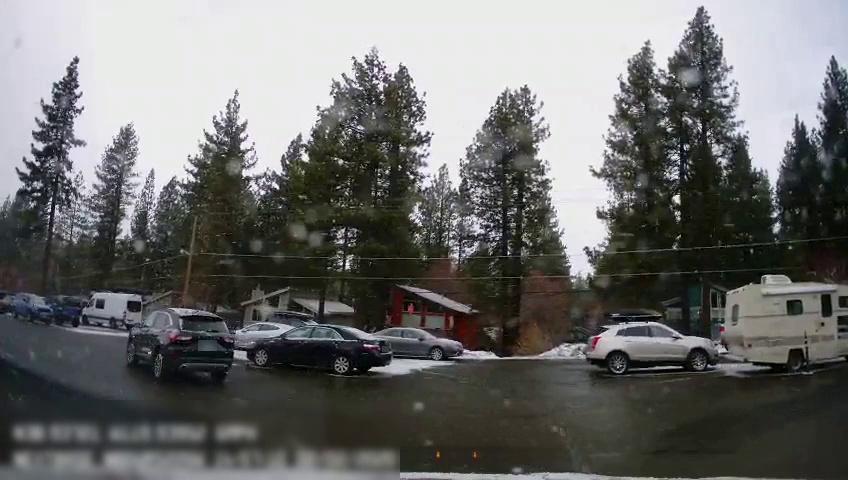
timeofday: Day
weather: Snowy
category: Vehicles | Car
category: Vehicles | Car
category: Vehicles | Car
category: Vehicles | Other LV
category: Vehicles | SUV
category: Vehicles | SUV
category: Vehicles | Van
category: Vehicles | SUV
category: Drivable Space